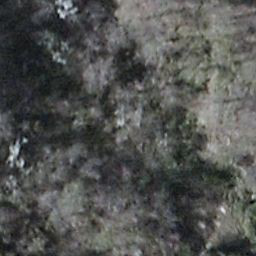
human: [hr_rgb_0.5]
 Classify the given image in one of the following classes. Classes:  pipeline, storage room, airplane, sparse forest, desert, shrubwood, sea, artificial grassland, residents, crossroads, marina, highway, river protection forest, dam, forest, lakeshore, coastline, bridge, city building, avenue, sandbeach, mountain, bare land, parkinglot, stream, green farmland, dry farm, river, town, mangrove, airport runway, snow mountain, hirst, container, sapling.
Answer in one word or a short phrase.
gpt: shrubwood